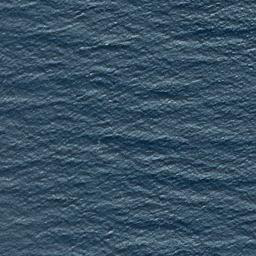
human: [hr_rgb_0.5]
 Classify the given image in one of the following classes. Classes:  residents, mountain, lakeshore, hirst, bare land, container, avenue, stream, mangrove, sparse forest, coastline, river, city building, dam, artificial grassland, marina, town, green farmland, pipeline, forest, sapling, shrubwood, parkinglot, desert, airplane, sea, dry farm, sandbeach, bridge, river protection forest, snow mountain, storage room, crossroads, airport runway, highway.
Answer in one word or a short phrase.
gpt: sea